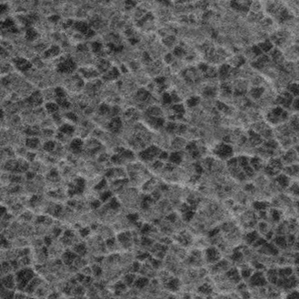
Label: frost